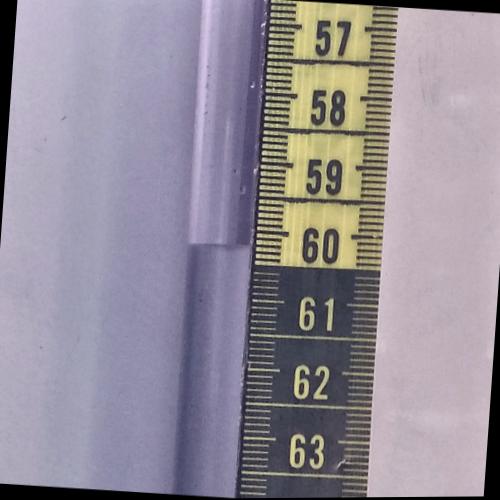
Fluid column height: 60.2 cm